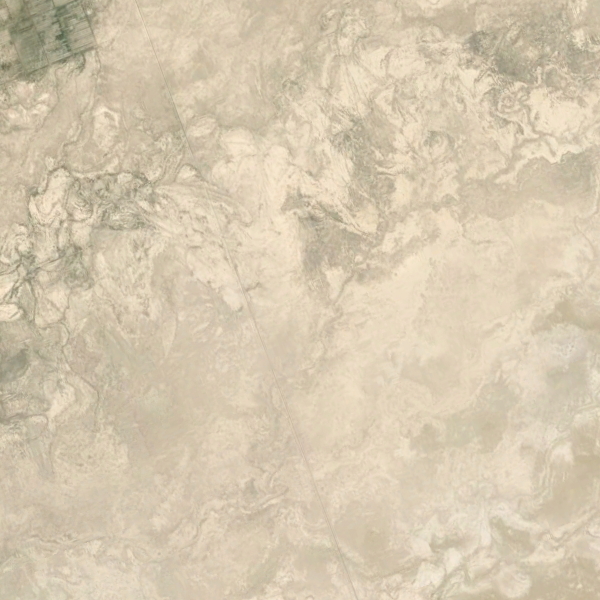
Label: Desert